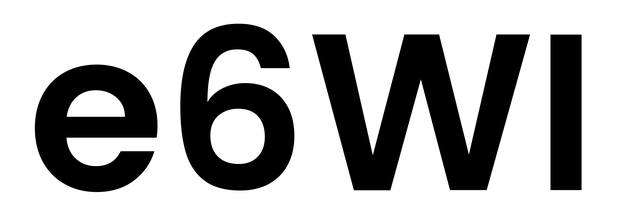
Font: Poppins-SemiBold